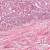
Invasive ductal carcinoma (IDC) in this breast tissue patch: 0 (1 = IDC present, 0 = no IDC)